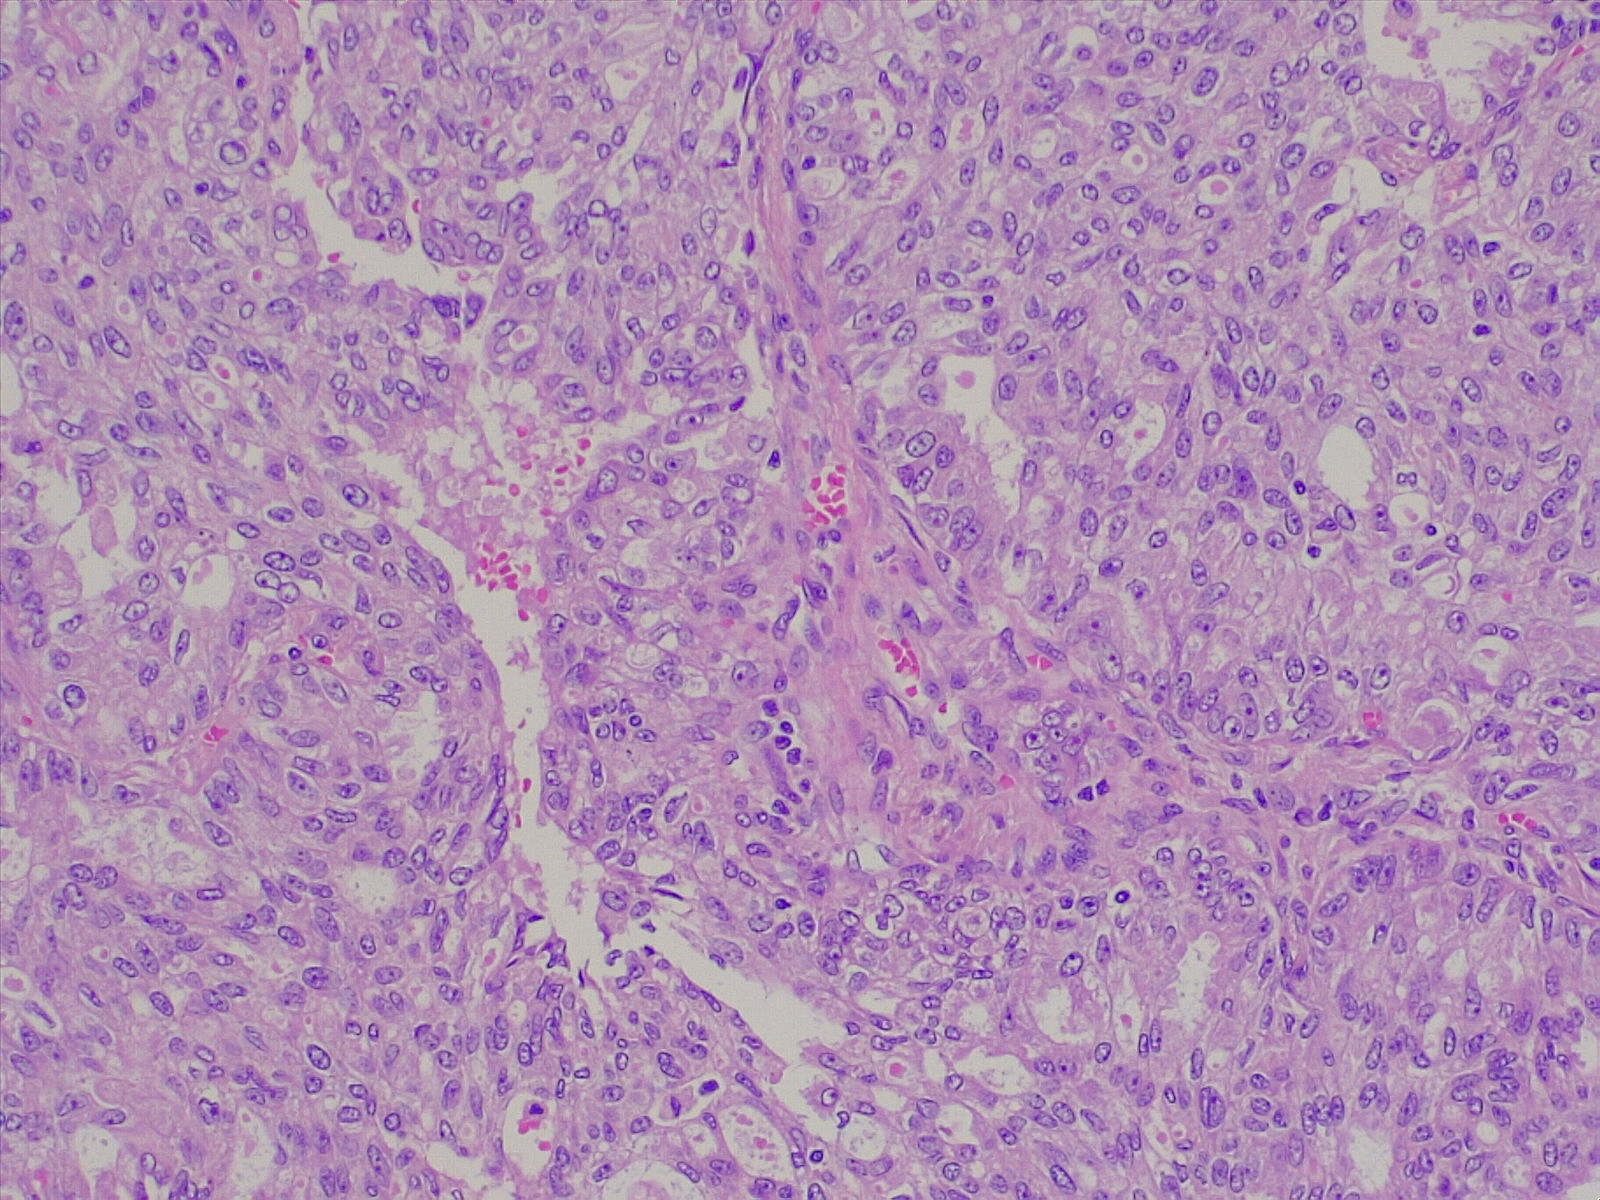
Label: lung adenocarcinoma, moderately differentiated